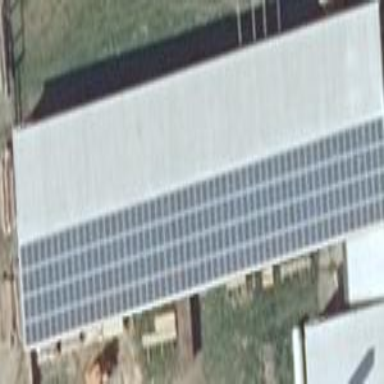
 housing small solar photovoltaic panel generator for electricity output."